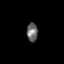
Tissue: skin
Cell type: Epithelial cells
Senescence score: 0.2697
Nuclear area (px): 202
Mean DAPI intensity: 106.856